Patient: sex M, age 42
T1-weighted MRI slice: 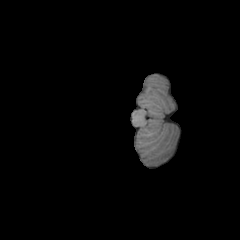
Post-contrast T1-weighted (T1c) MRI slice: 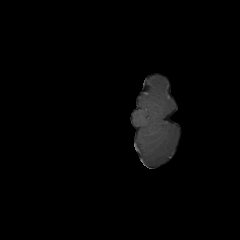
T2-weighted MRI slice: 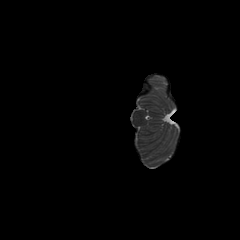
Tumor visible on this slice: no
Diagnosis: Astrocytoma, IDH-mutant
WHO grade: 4